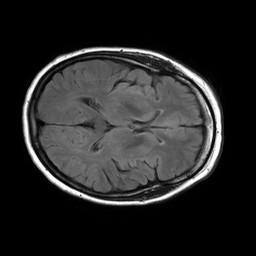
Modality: FLAIR
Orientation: axial
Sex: female
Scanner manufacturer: philips
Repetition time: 11 s
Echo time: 0.125 s